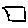
Label: square